Question: I want a scroll style code in WPF for scrollbar which is shown in below image. This scrollbar is within Grid tag.

Thanks for any help.
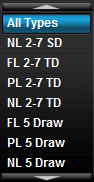
Answer: I have a created a Usercontrol similar to this earlier. This sample code may provide you a good starting point.
'''
<Border BorderThickness="2" BorderBrush="Black">
<Grid>
<Grid.RowDefinitions>
<RowDefinition Height="20"></RowDefinition>
<RowDefinition Height="*"></RowDefinition>
<RowDefinition Height="20"></RowDefinition>
</Grid.RowDefinitions>
<RepeatButton Grid.Row="0" x:Name="btnUp" Focusable="False" Command="ScrollBar.LineUpCommand" CommandTarget="{Binding ElementName=firstItem}" BorderBrush="Transparent">
<RepeatButton.Background>
<LinearGradientBrush StartPoint="0.5,0" EndPoint="0.5,1">
<GradientStop Color="White" Offset="0"></GradientStop>
<GradientStop Color="Black" Offset=".5"></GradientStop>
</LinearGradientBrush>
</RepeatButton.Background>
<RepeatButton.Content>
<Path Fill="White" Data="M 0 10 L 36 10 L 18 0 Z"/>
</RepeatButton.Content>
</RepeatButton>
<ListView Grid.Row="1" FontSize="22" Foreground="White" ScrollViewer.VerticalScrollBarVisibility="Hidden" HorizontalContentAlignment="Center" Background="Black" >
<ListView.ItemsPanel>
<ItemsPanelTemplate>
<StackPanel MaxWidth="500"/>
</ItemsPanelTemplate>
</ListView.ItemsPanel>
<ListViewItem Name="firstItem">A</ListViewItem>
<ListViewItem>B</ListViewItem>
<ListViewItem>C</ListViewItem>
<ListViewItem>D</ListViewItem>
<ListViewItem>E</ListViewItem>
<ListViewItem>F</ListViewItem>
<ListViewItem>G</ListViewItem>
<ListViewItem>H</ListViewItem>
<ListViewItem>I</ListViewItem>
<ListViewItem>J</ListViewItem>
<ListViewItem>K</ListViewItem>
<ListViewItem>L</ListViewItem>
<ListViewItem>M</ListViewItem>
<ListViewItem>N</ListViewItem>
<ListViewItem>O</ListViewItem>
</ListView>
<RepeatButton Grid.Row="2" x:Name="btnDown" Focusable="False" Command="ScrollBar.LineDownCommand" CommandTarget="{Binding ElementName=firstItem}" BorderBrush="Transparent">
<RepeatButton.Background>
<LinearGradientBrush StartPoint="0.5,0" EndPoint="0.5,1">
<GradientStop Color="White" Offset="0"></GradientStop>
<GradientStop Color="Black" Offset="0.5"></GradientStop>
</LinearGradientBrush>
</RepeatButton.Background>
<RepeatButton.Content>
<Path Fill="White" Data="M 0 0 L 18 10 L 36 0 Z"/>
</RepeatButton.Content>
</RepeatButton>
</Grid>
</Border>
'''